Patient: sex F, age 40
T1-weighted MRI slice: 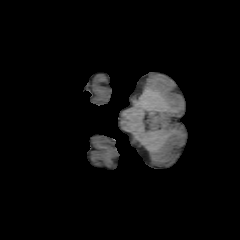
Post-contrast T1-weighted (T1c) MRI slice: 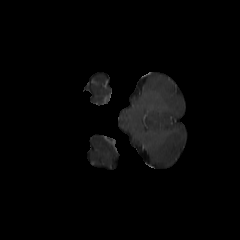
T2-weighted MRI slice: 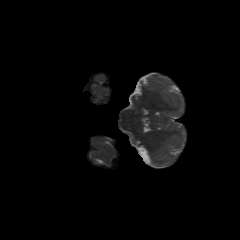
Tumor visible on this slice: no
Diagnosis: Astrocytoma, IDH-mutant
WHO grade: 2